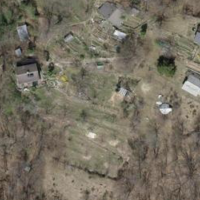
EUNIS habitat code: 41
Species observed at this site:
Clinopodium vulgare
Salvia glutinosa